Question: I have purchased two Redpark's L2-NET cables and tried to test the basic connectivity using the examples provided in RedSocket SDK but its not able to connect.Can someone help me in understanding the exact process to establish a successful communication between my ipad/iphone and Ethernet port using Lightening to Ethernet cable.
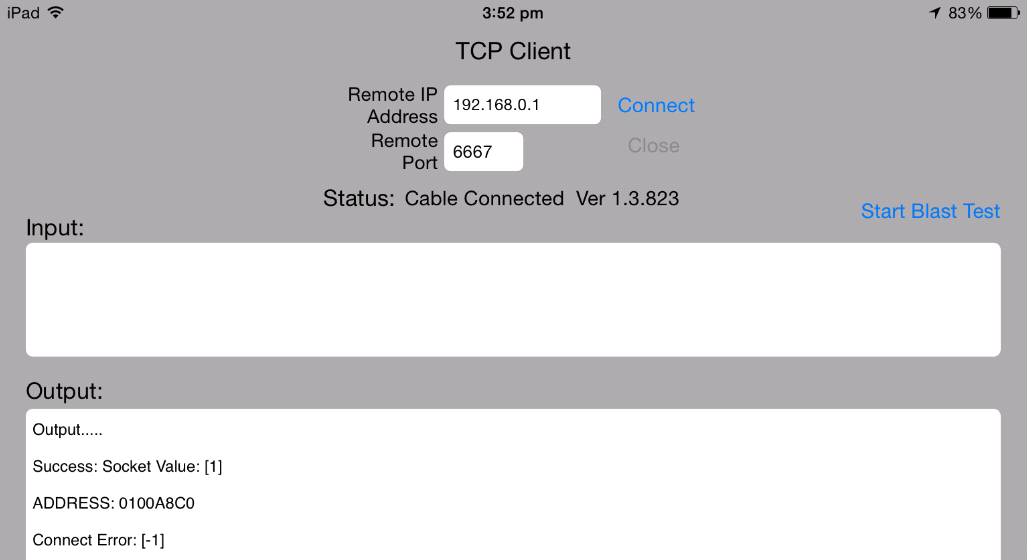
Answer: The reason is my iPad IP&subnet and my machine IP&subnet are not matching.